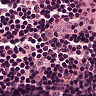
Metastatic tissue present: no